Question: What is the simplest way to create Opera addon with such functionality: user selects text on the page (eg. ), clicks right button and sees:

?
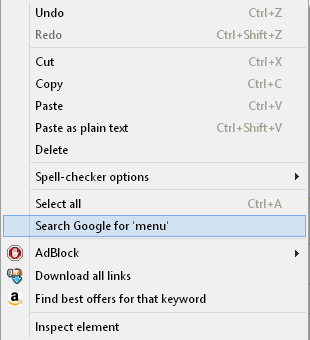
Answer: You should use the <URL>.